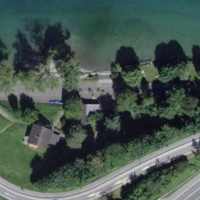
EUNIS habitat code: 14
Species observed at this site:
Marpissa muscosa